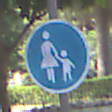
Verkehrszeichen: Gehweg
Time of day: MorningAfternoon
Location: Outdoor (Suburban)
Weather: PartlyCloudy
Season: NotSpecified
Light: Natural